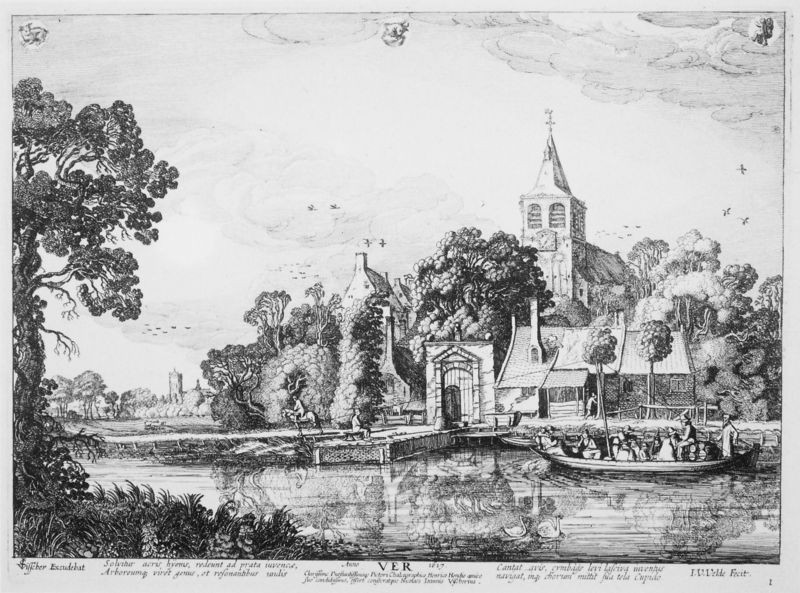
Titel: Die vier Jahreszeiten II
Künstler: Jan van de Velde
Schlagwörter: baum, himmel, vogel, wasser, bäume, fluss, landschaft, menschen, stadt, zeichnung, gebäude, haus, wolke, gesellschaft, spiegelung, vögel, gebüsch, kirche, boot, pferd, schornstein, turm, ruhig, schiff, schrift, dorf, grafik, idylle, steg, uhr, frühling, tor, kreuz, mole, druck, schwarzweiß, text, heiter, fähre, anlegestelle, kirchturmuhr, friedlich, landungssteg, treideln, ver